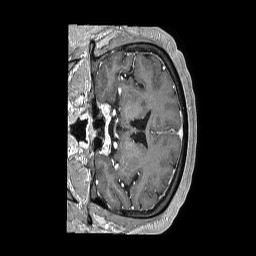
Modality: T1w
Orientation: coronal
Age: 50
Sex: female
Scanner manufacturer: philips
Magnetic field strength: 1.5 T
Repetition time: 0.007876 s
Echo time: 0.003681 s